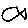
Label: fish